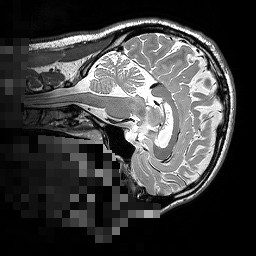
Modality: T2w
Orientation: sagittal
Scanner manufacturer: siemens
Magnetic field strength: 3 T
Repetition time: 2.5 s
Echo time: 0.144 s